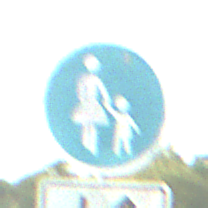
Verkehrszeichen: Gehweg
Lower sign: RichtungsangabeDurchPfeile8
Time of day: MorningAfternoon
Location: Outdoor (Nature)
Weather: PartlyCloudy
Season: NotSpecified
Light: Natural